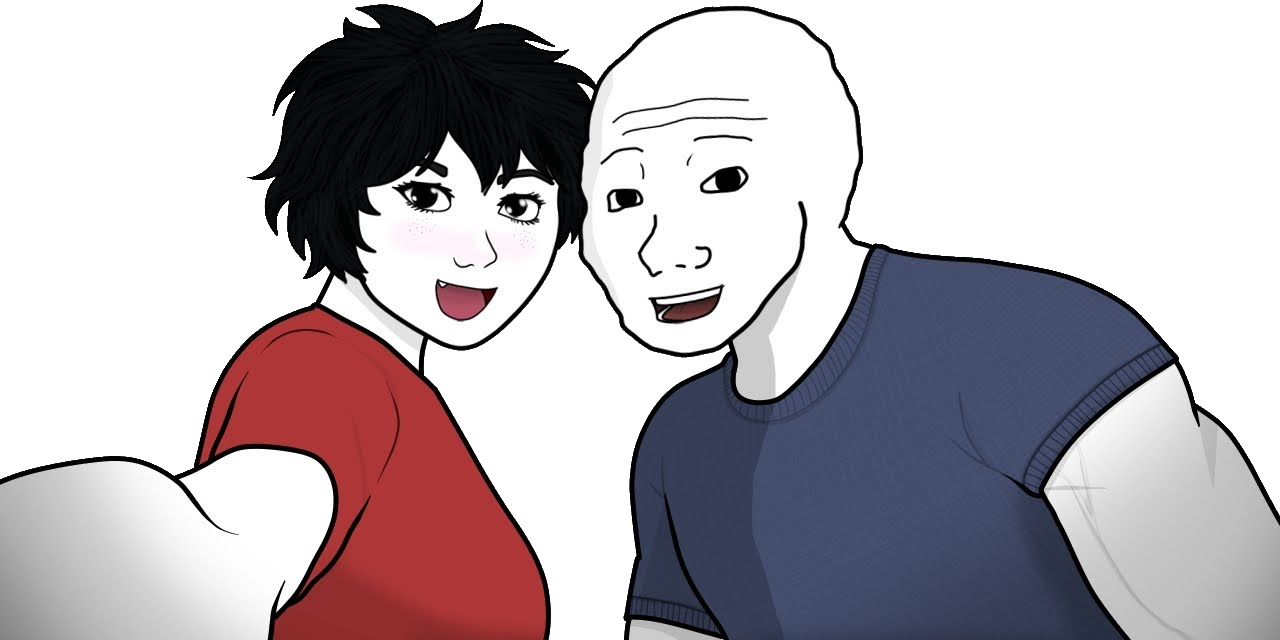
Label: 5_Tomboy